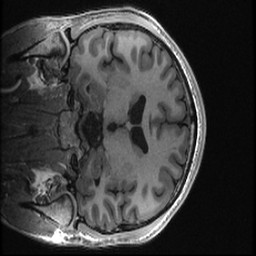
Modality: T1w
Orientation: coronal
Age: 24
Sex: male